Question:
At the picture above there's a 'search' box on the upper-right, which part of the following codes that manage it ? :
<URL>
<URL>
I try it again and again , but i couldn't find it, i tried to inspect the elements but have no idea what' i'm doing. I really appreciate your help, thanks.
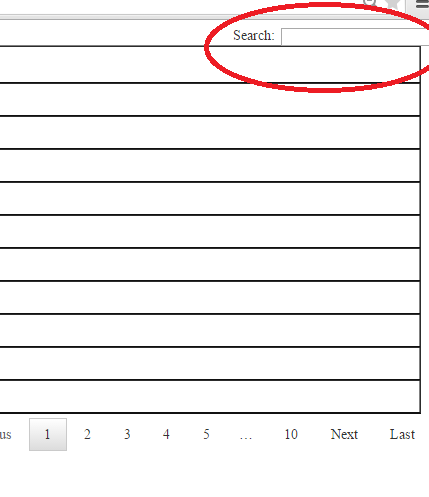
Answer: If you want to change where the search box is rendered you can use the "dom" option to define a template of what and where things render. See <URL>.
If you want to target the search box in your CSS you can use the '.dataTables_filter' selector. This is the wrapping element for the search box and contains the actual search input.